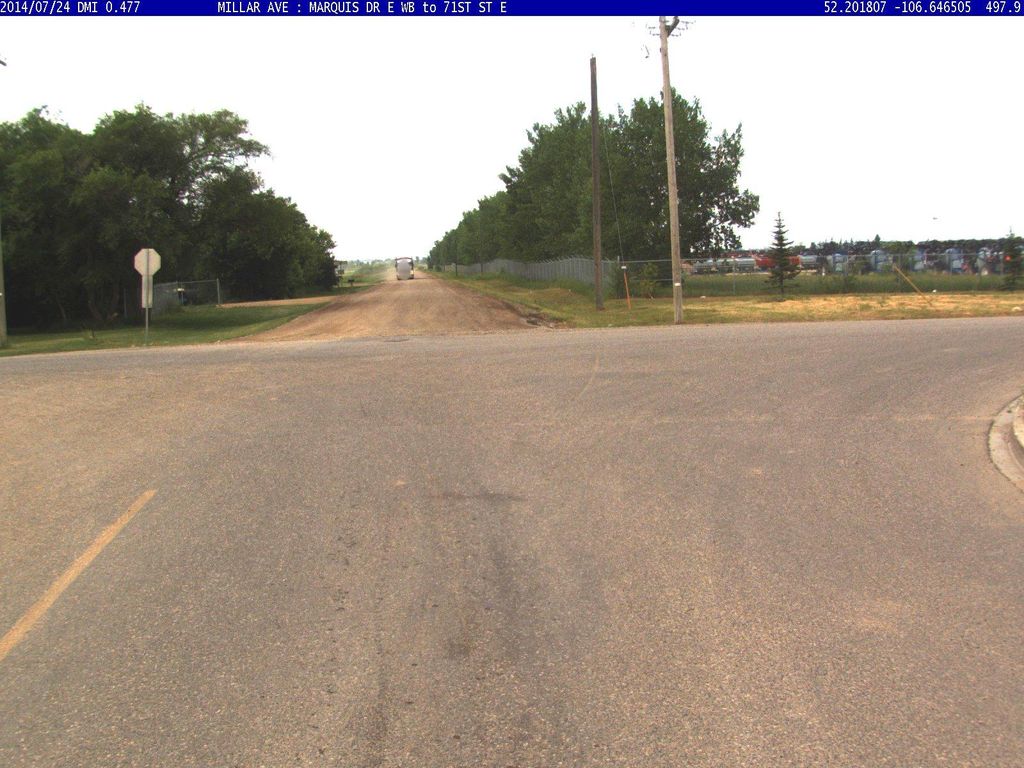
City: saskatoon